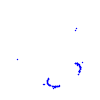
Particle: proton